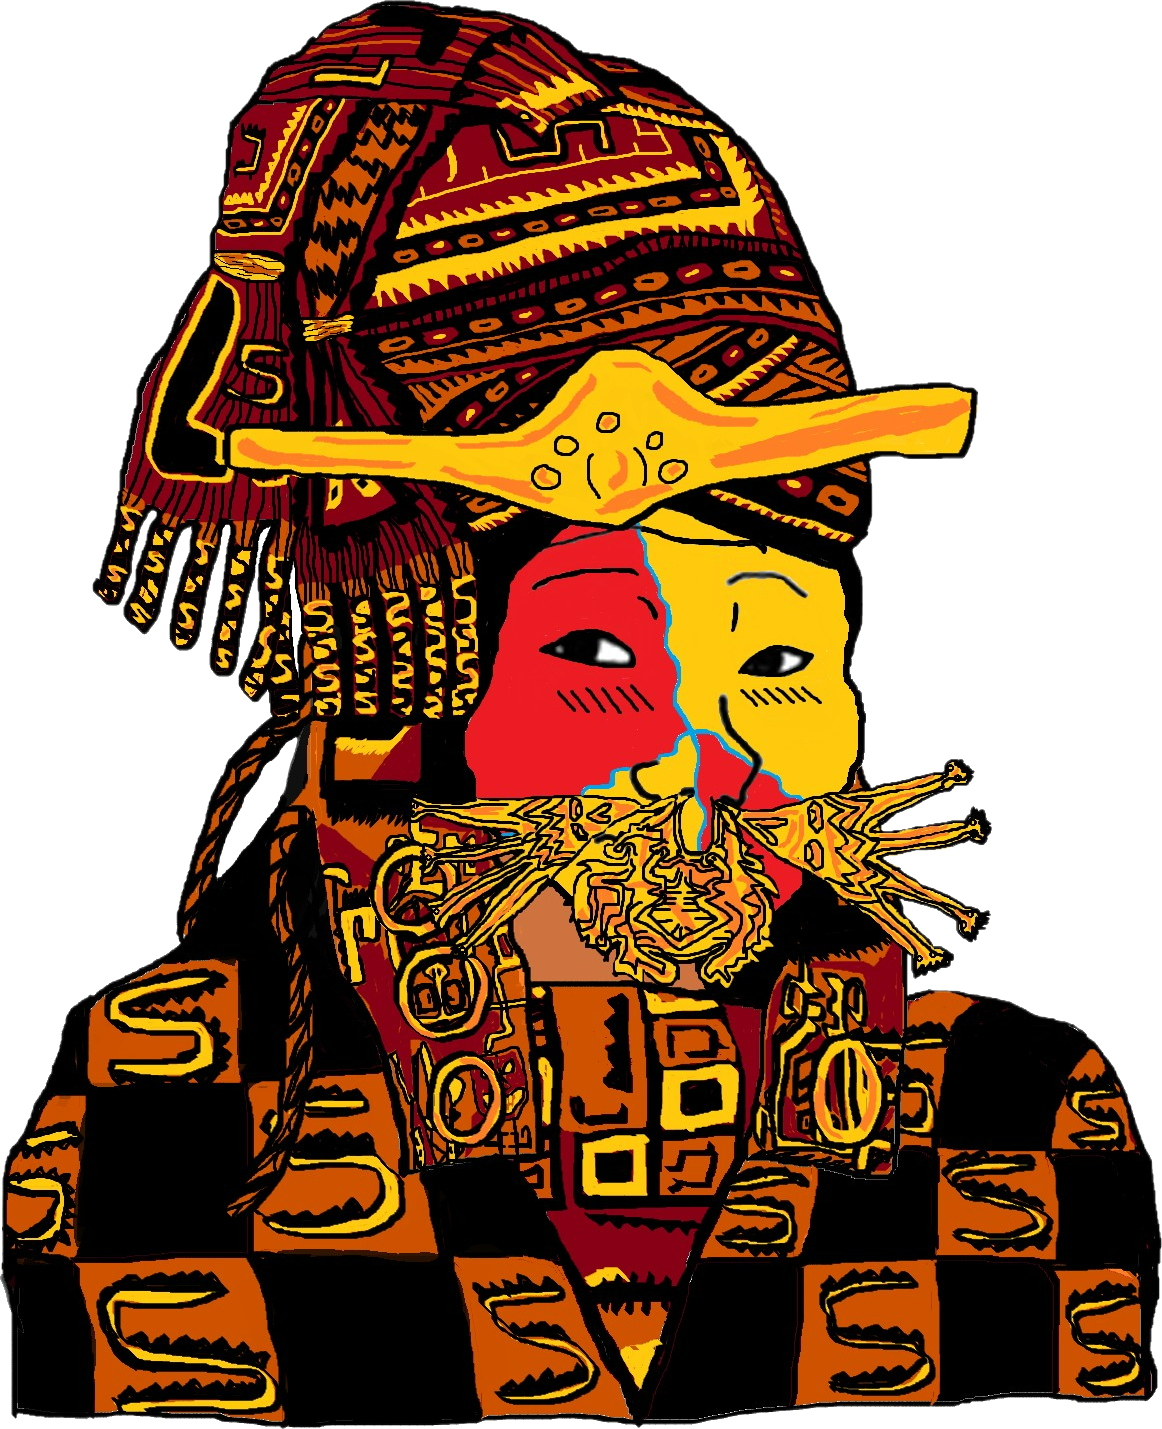
Label: 5_Smugjak